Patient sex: M
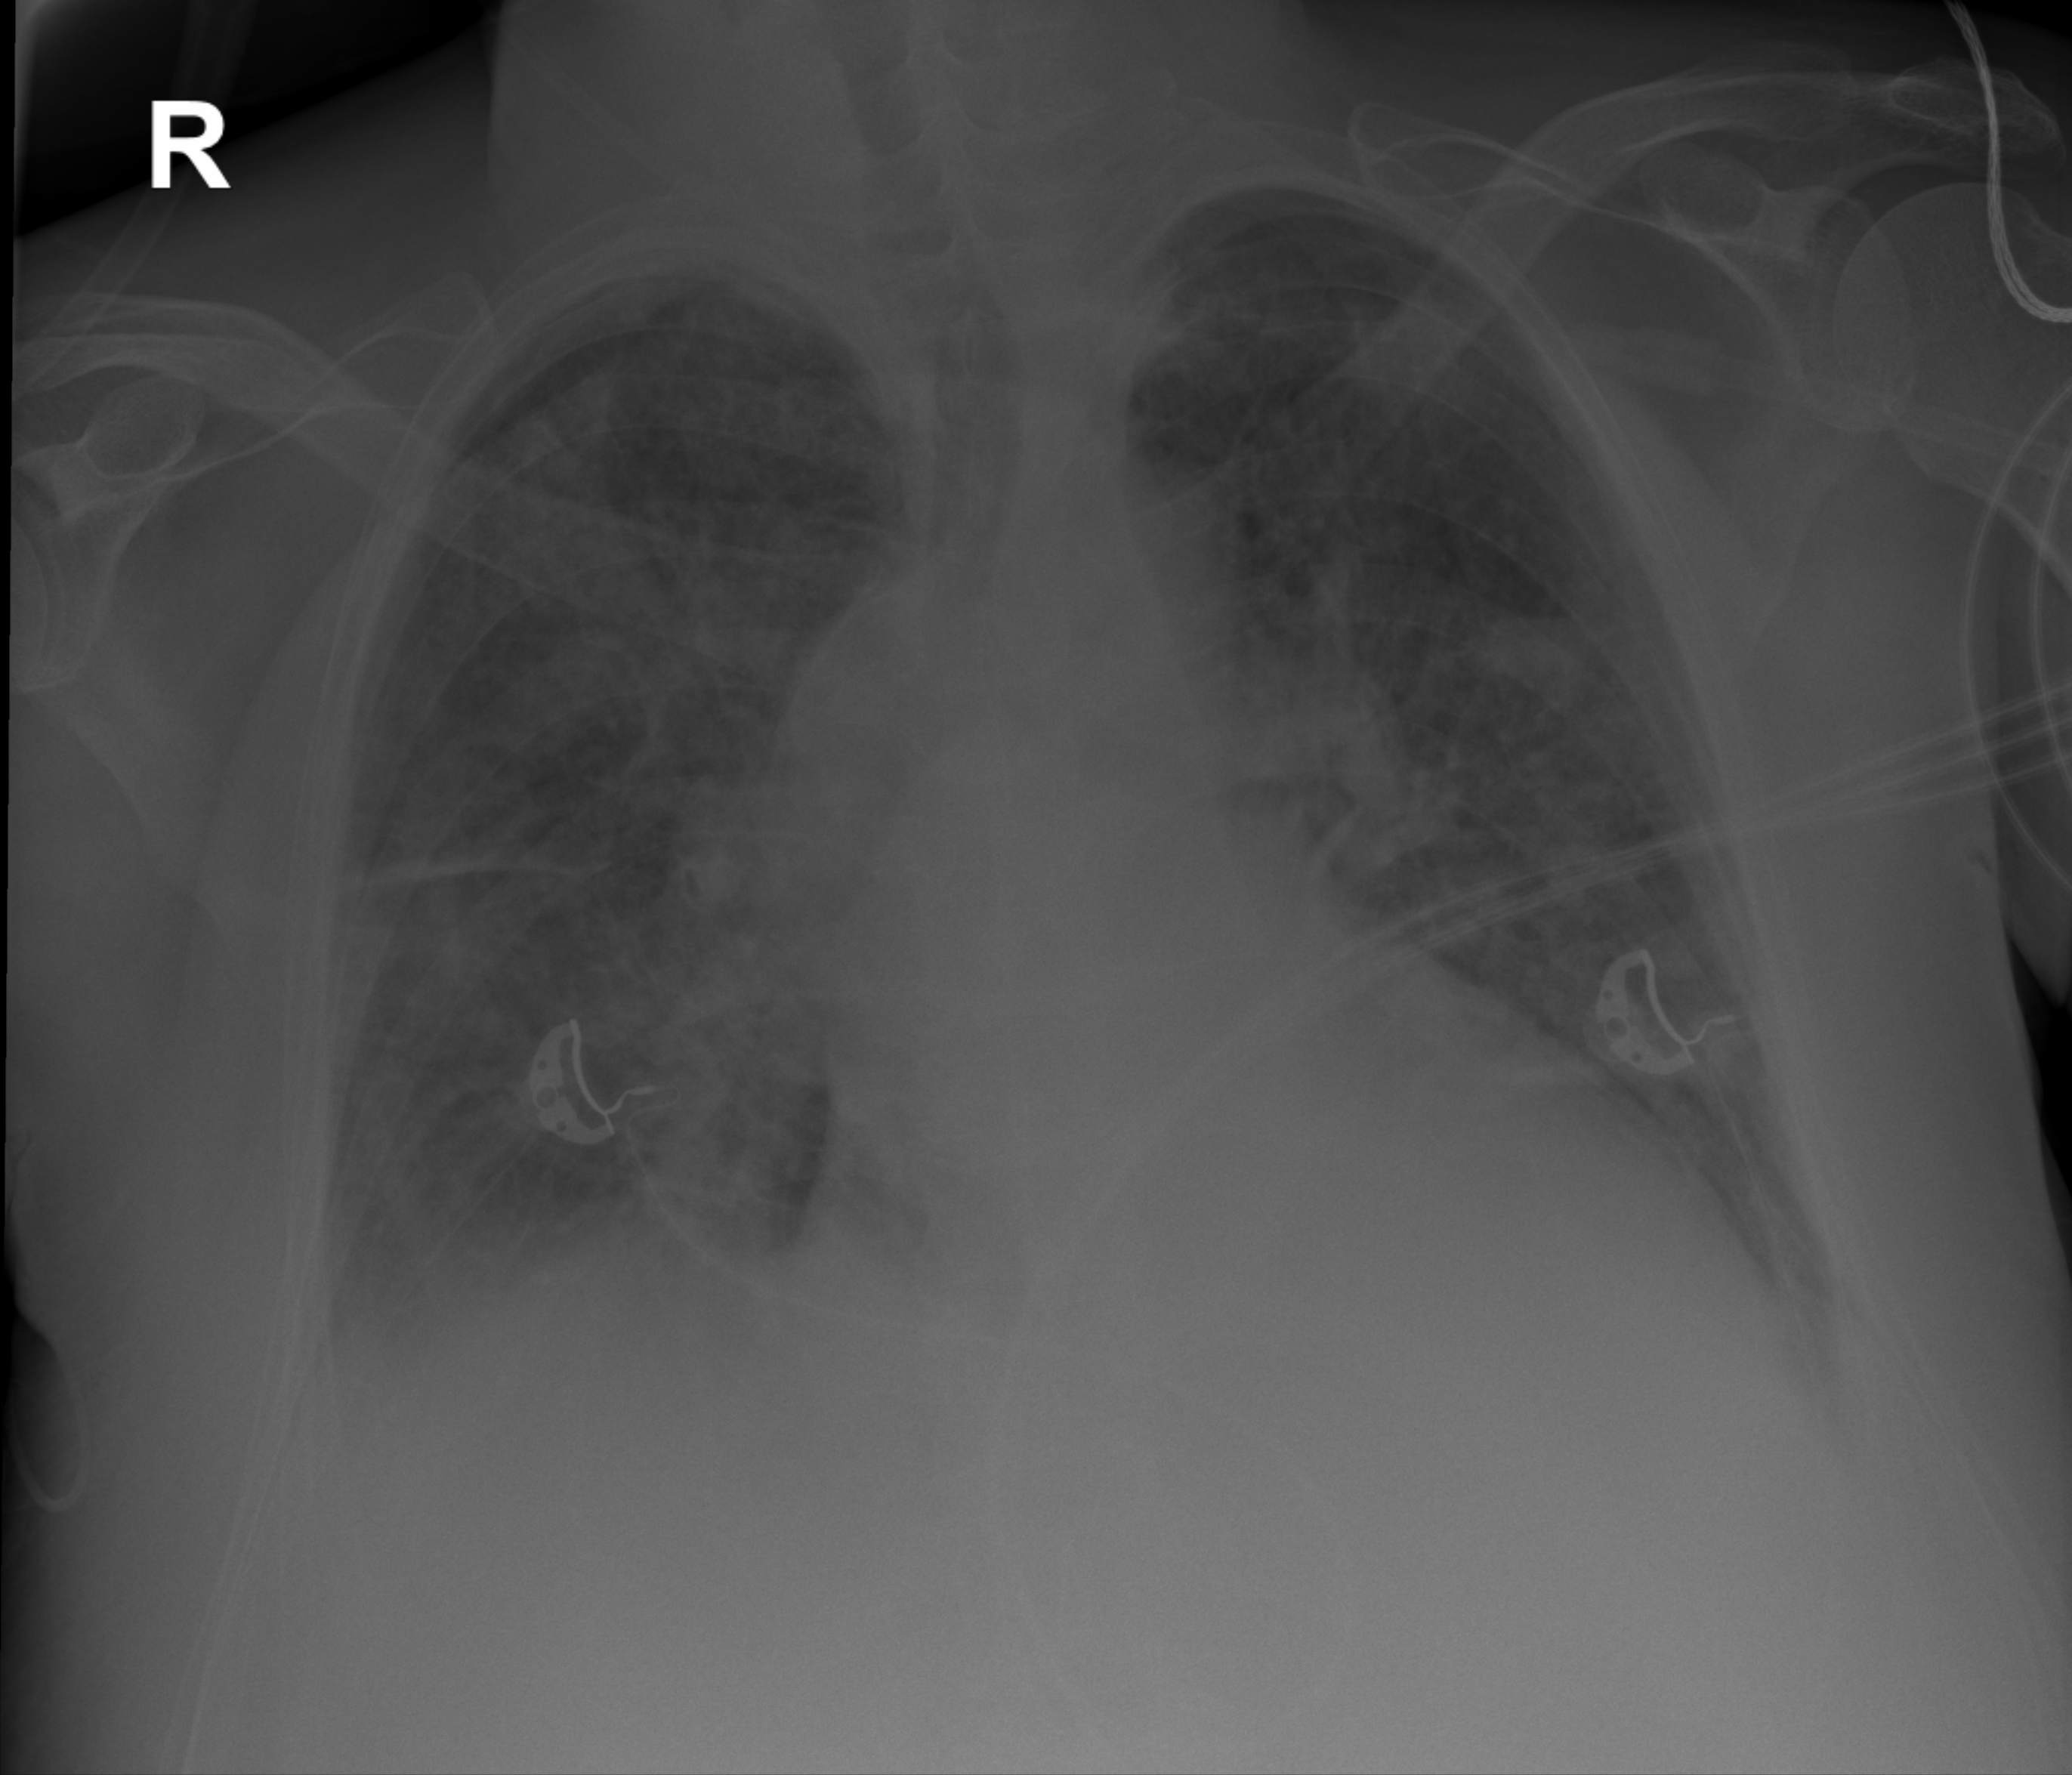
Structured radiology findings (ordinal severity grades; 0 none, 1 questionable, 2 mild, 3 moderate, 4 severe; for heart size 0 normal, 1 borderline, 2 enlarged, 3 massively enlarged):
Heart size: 2
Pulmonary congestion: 2
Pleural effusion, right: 2
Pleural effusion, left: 2
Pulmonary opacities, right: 2
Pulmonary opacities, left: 2
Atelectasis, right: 2
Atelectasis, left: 0